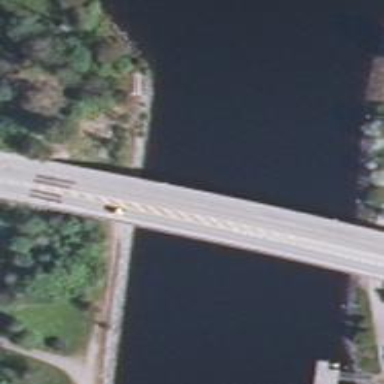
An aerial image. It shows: Trunk highway bridge.